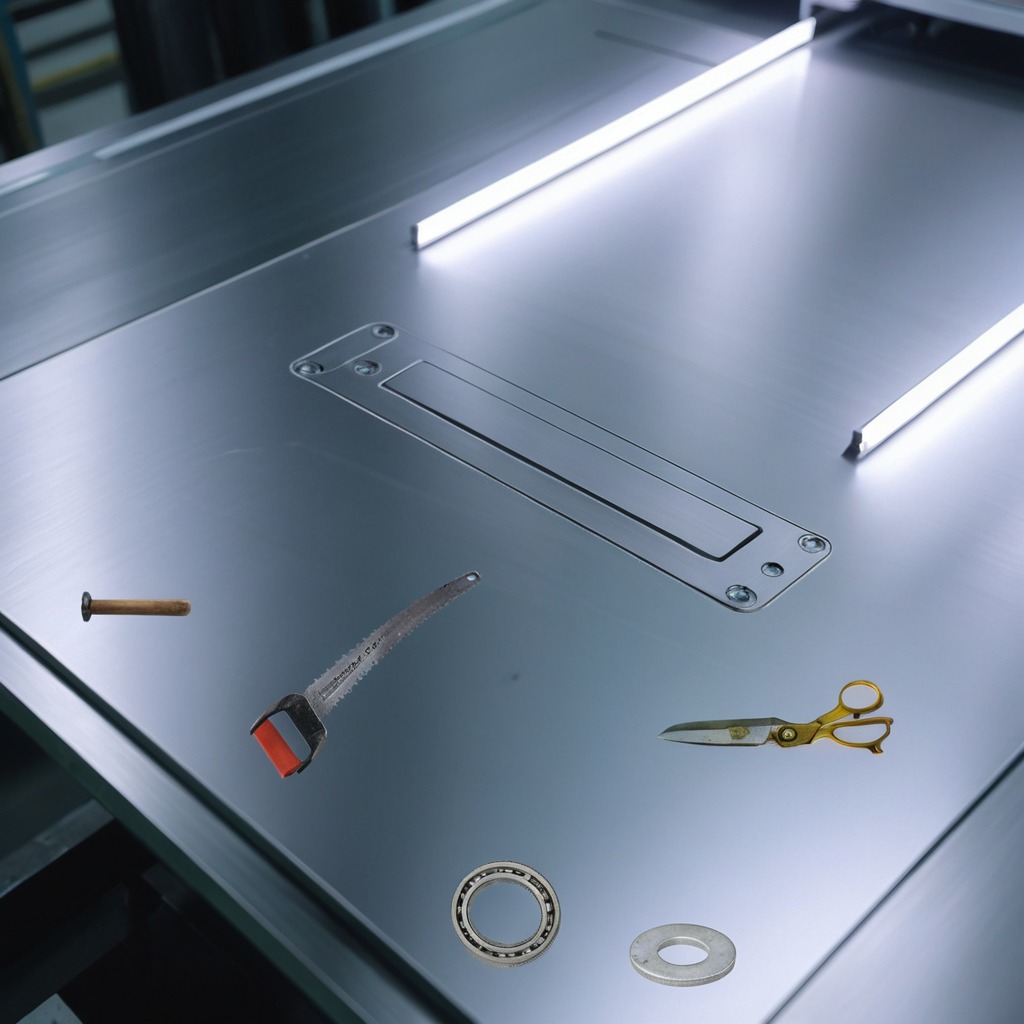
A ball bearing, washer, iron nail, saw, and pair of scissors are lying on the metal table.